Field crop: maize
Growth stage: 2
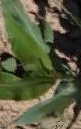
Species: maize